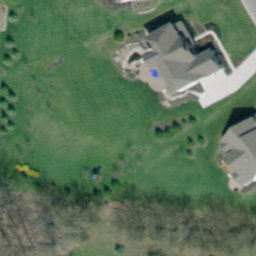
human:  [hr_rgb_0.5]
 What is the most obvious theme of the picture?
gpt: sparse residential